Question: I'm searching for a possibility to get a list of all used parameters within a subsystem.
It's the same list, simulink coders shows when starting s-Function build of a subsystem.

Parameters can exists within nearly every block (gain, lookup-table, staturation, constant...) and also within embedded stateflow.
My first idea is to start a "find_system" to get all gain-blocks and then check their parameters step by step. But this seems to be complicated, because I've to check every single block type with different interesting parameters (gain=gain; lookup-table: table-data, breakpoint-data...). I also don't know how to find parameters within stateflow.
Is there a simpler approch to get all used parameters?
Thanks a lot.
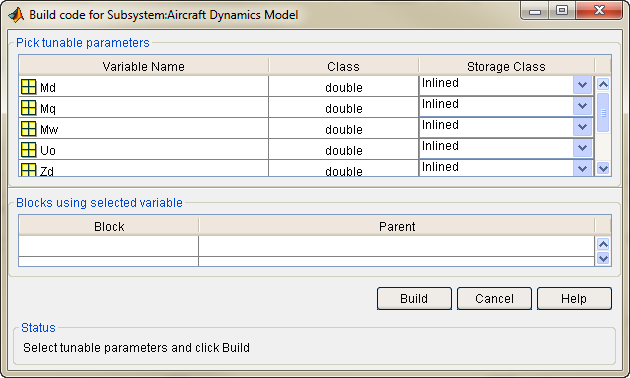
Answer: I think you're asking for <URL>.